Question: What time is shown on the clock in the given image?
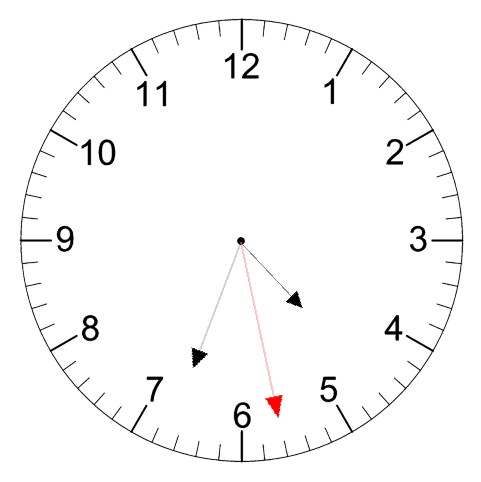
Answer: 04:33:28